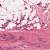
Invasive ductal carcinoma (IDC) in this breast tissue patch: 1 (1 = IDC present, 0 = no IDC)